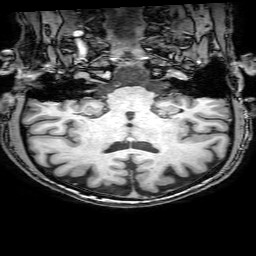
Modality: T1w
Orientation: sagittal
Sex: male
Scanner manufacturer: philips
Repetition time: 0.00812 s
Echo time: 0.00374 s